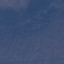
Land use / land cover class: Forest